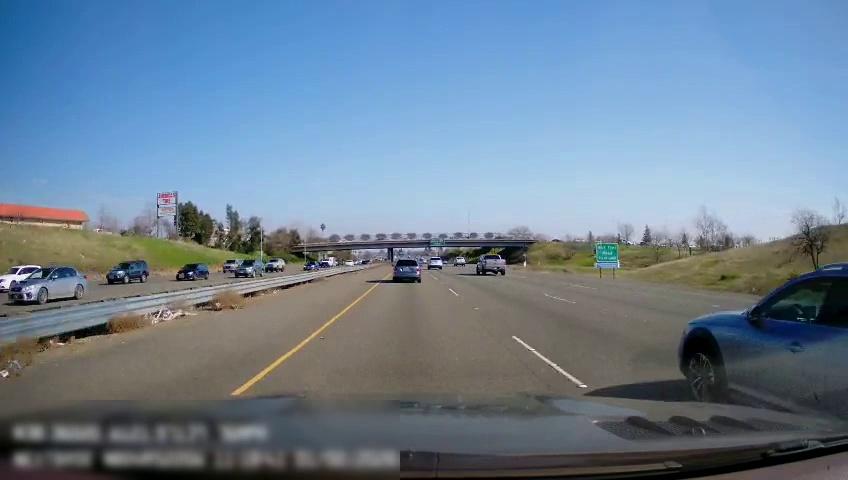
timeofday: Day
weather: Sunny
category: Drivable Space
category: Drivable Space
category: Vehicles | Car
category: Vehicles | Car
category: Vehicles | Car
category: Vehicles | SUV
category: Vehicles | SUV
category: Vehicles | SUV
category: Vehicles | Car
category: Vehicles | SUV
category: Vehicles | Car
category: Vehicles | Truck
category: Vehicles | Car
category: Vehicles | Truck
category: Vehicles | SUV
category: Vehicles | Car
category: Vehicles | Truck
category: Lanes | Current Lane
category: Lanes | Current Lane
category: Lanes | Alternate Lane
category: Lanes | Alternate Lane
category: Traffic | Signs
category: Traffic | Signs